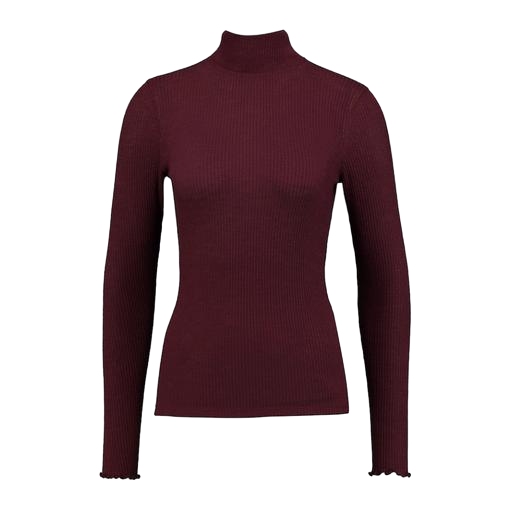
high-neck ribbed-jersey t-shirt, high-neck top, long-sleeve top, white background